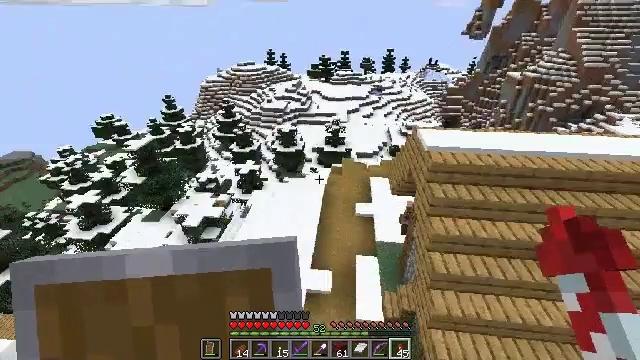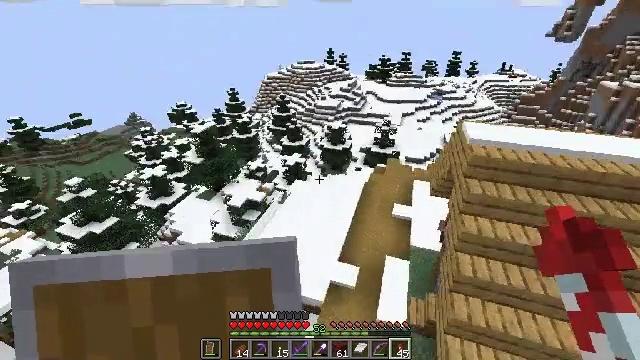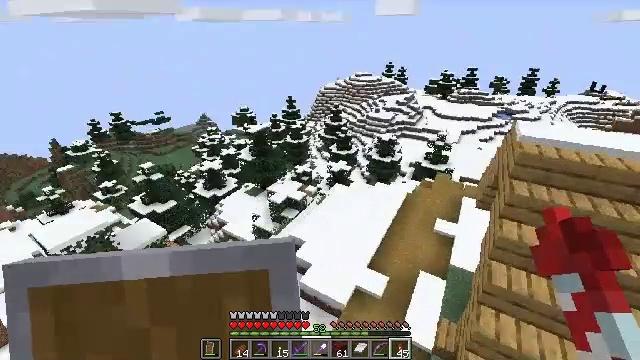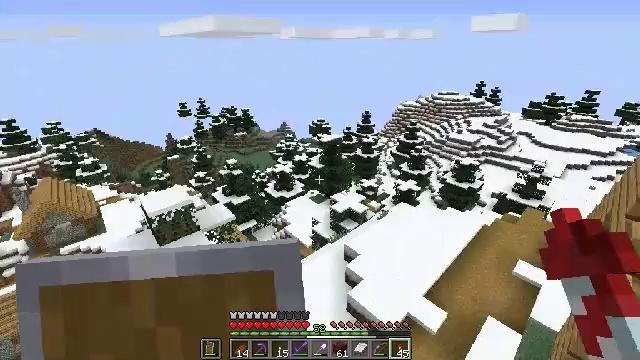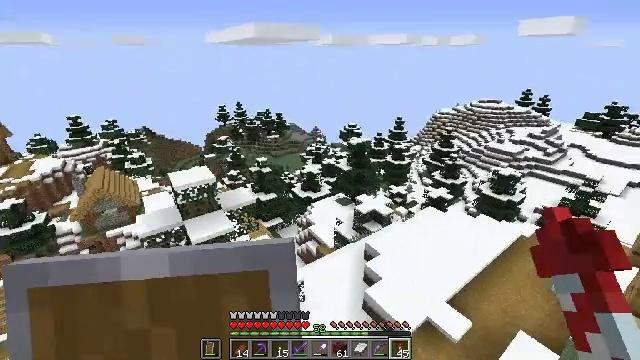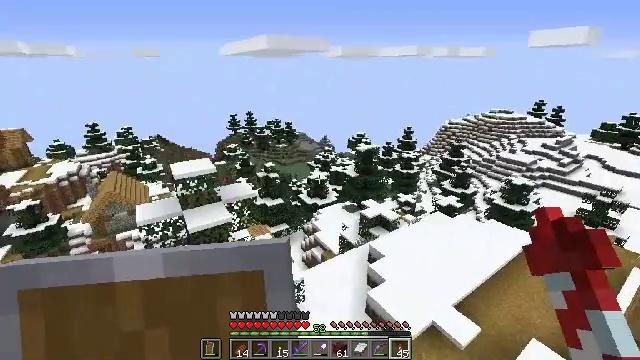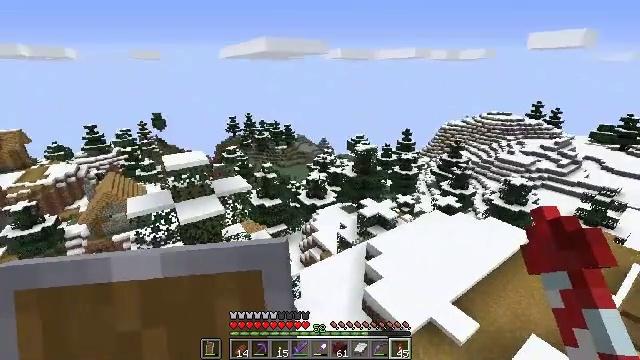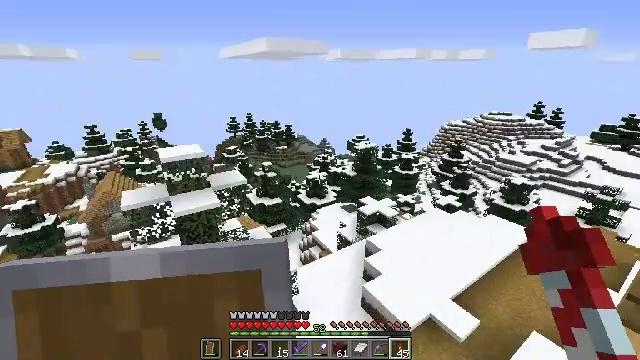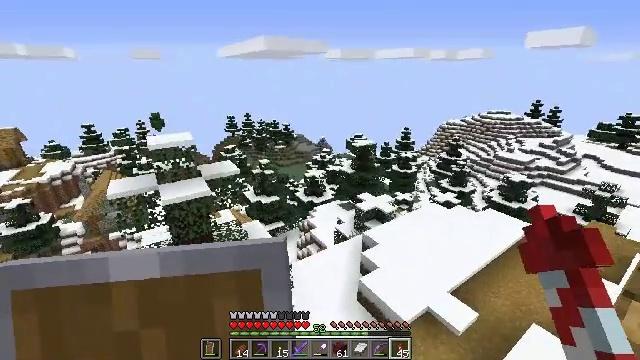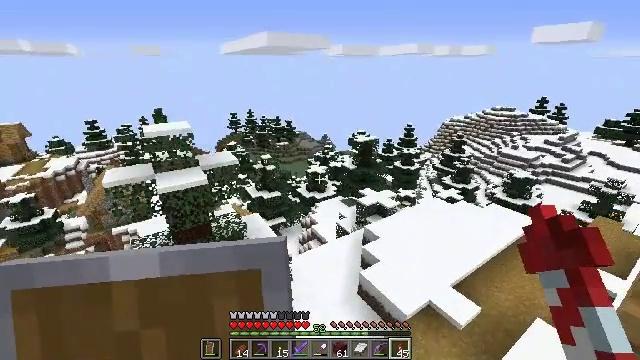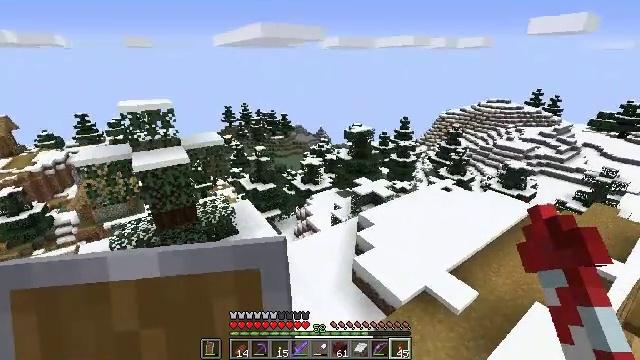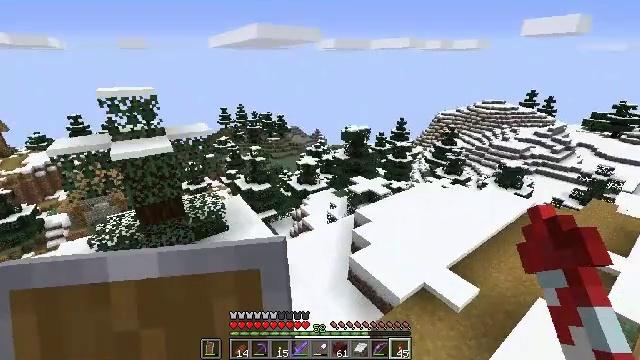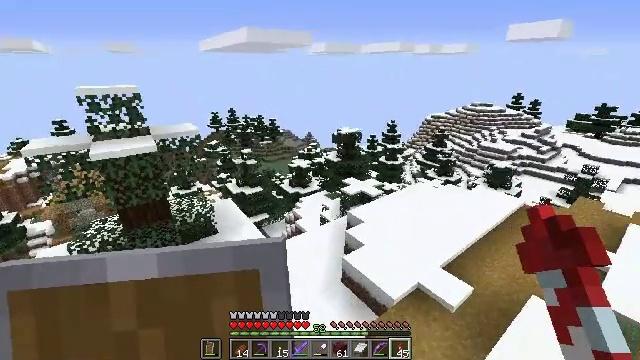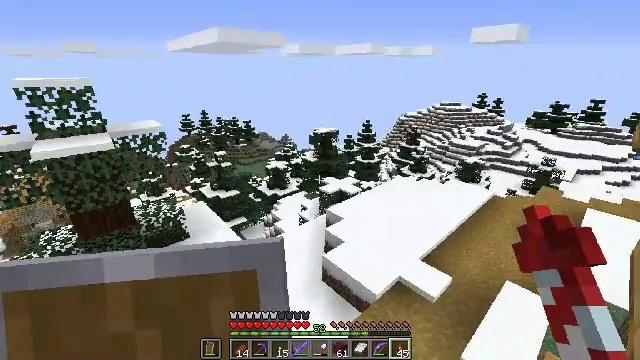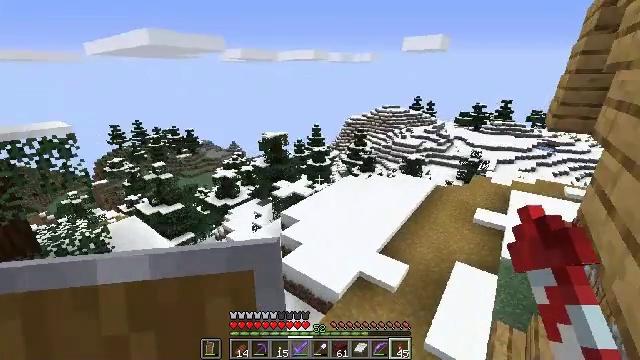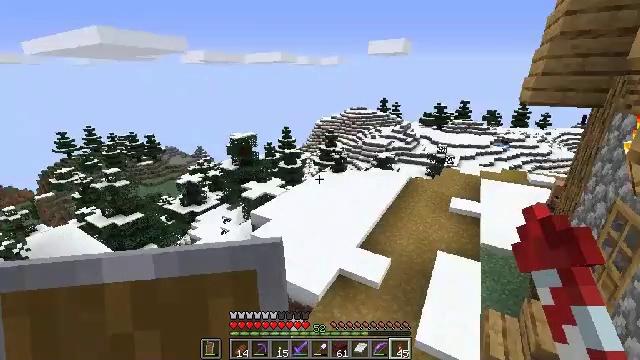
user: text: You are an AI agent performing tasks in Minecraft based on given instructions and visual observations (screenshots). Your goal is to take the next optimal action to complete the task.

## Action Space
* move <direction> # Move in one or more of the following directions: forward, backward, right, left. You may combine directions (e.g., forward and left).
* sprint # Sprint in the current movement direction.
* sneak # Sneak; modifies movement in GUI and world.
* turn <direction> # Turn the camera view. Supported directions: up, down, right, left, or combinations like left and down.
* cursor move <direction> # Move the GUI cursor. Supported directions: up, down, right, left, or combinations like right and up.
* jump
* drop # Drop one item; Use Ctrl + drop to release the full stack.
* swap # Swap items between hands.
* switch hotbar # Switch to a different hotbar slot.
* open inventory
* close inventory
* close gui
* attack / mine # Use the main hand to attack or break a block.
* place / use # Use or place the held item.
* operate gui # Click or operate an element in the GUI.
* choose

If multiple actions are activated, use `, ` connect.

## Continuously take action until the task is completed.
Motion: motion action
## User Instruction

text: Attack the bell to remove it.
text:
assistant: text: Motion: turn left
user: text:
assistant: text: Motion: turn left and up
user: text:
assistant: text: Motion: turn left and up
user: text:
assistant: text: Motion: turn left and up
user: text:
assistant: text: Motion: turn left and up
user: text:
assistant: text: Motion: no_op
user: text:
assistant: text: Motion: no_op
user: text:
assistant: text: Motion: no_op
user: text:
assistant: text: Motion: no_op
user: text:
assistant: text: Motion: turn down
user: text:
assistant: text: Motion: no_op
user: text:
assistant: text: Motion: turn right
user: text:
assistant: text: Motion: turn right
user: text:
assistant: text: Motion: turn right and up
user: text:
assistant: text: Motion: turn right
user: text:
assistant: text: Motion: turn right
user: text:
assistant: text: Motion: turn right
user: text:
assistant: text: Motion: turn right
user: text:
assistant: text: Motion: turn right
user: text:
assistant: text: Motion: turn right and up
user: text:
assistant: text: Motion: turn right and up
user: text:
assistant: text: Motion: turn right and up
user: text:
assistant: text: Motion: turn right and up
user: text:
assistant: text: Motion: turn right
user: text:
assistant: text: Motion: turn right
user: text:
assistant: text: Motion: turn right
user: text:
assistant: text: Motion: turn right
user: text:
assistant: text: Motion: turn right
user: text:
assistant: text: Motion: turn right
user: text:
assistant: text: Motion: turn right